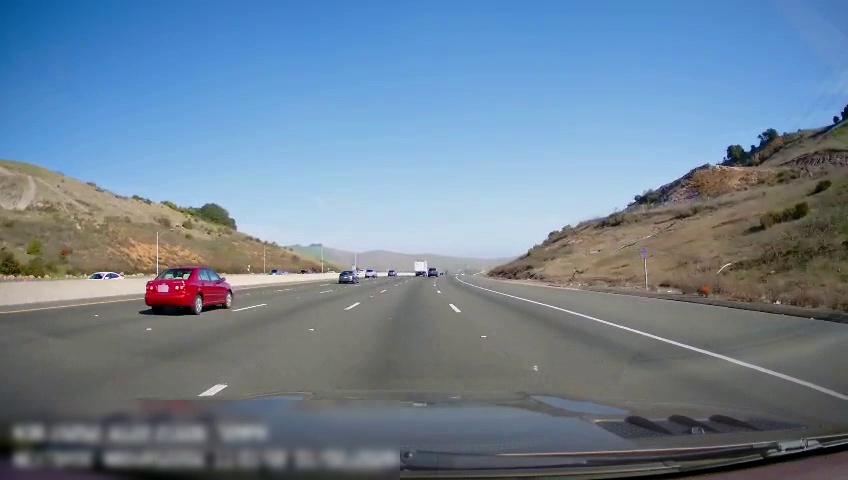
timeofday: Day
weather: Sunny
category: Drivable Space
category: Vehicles | Car
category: Vehicles | Car
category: Vehicles | Car
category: Vehicles | Truck
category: Vehicles | SUV
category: Vehicles | Car
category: Vehicles | Car
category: Vehicles | Van
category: Lanes | Alternate Lane
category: Lanes | Alternate Lane
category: Lanes | Alternate Lane
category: Lanes | Current Lane
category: Lanes | Current Lane
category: Lanes | Alternate Lane